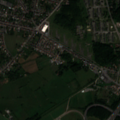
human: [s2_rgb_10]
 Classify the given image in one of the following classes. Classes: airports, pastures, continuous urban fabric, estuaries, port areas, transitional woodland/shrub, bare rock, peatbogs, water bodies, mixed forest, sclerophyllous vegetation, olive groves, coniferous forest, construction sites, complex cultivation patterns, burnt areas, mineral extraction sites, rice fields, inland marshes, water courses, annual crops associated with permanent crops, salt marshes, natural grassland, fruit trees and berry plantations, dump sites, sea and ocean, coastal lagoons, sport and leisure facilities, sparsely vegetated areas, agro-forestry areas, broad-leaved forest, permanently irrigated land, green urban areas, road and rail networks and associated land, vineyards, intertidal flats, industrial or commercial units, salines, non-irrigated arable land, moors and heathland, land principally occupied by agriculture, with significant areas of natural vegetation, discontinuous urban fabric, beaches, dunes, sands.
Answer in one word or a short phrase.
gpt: discontinuous urban fabric, road and rail networks and associated land, pastures, complex cultivation patterns, moors and heathland